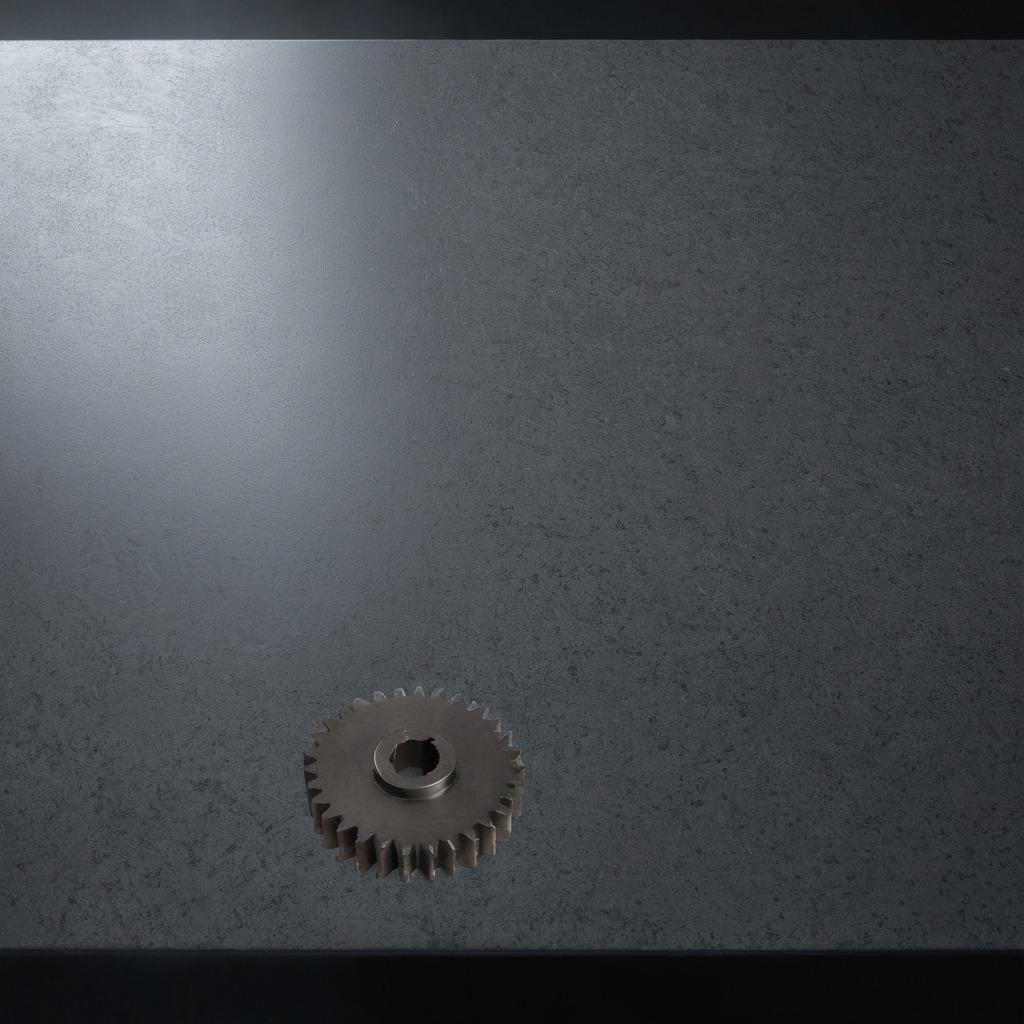
A steel gear with teeth is lying on a clean granite table inside a workshop at night.